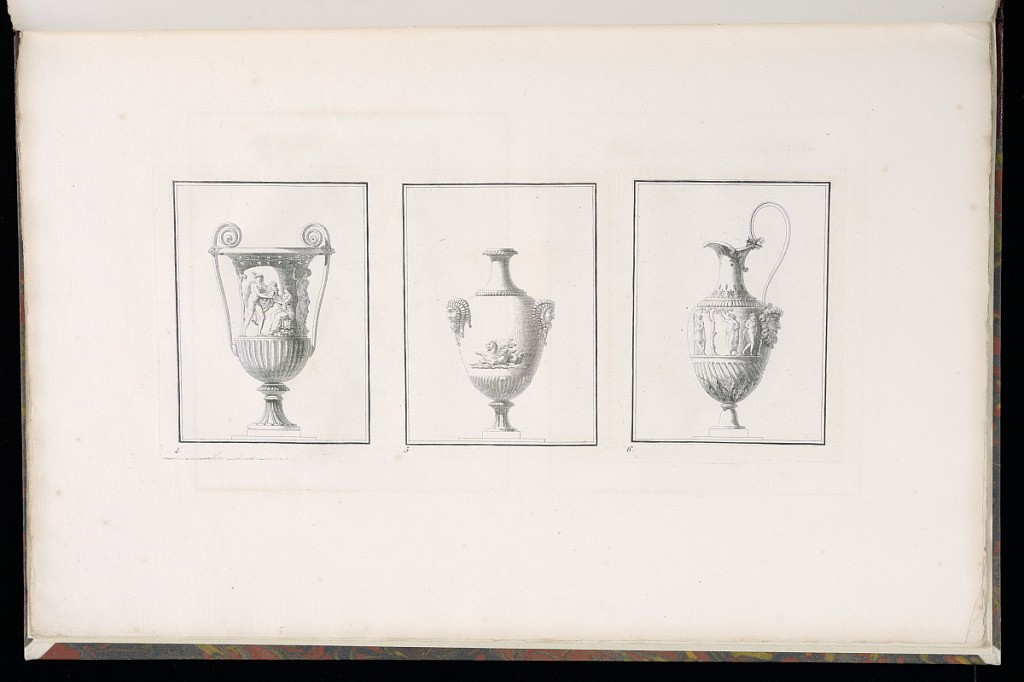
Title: Three Vase Designs
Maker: Charles Normand, French, 1765 – 1840
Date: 1787–95
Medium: Etching on laid paper
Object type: Print
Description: Three individual numbered plates - plate 4: an urn-style vase with handles; plate 5: a vase; and plate 6: an ewer. The designs feature Neoclassical and Empire style motifs including mythological figures and creatures, masks, gadrooning, fluting, beading, a sea-monster, fleurons, and foliate motifs.